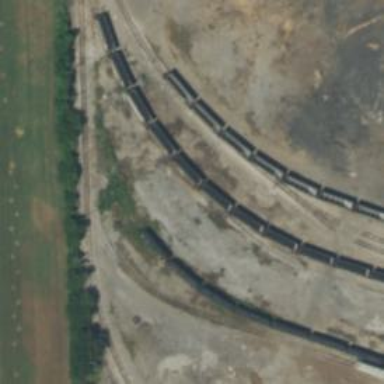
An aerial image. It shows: Disused railway spur line.